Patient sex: M
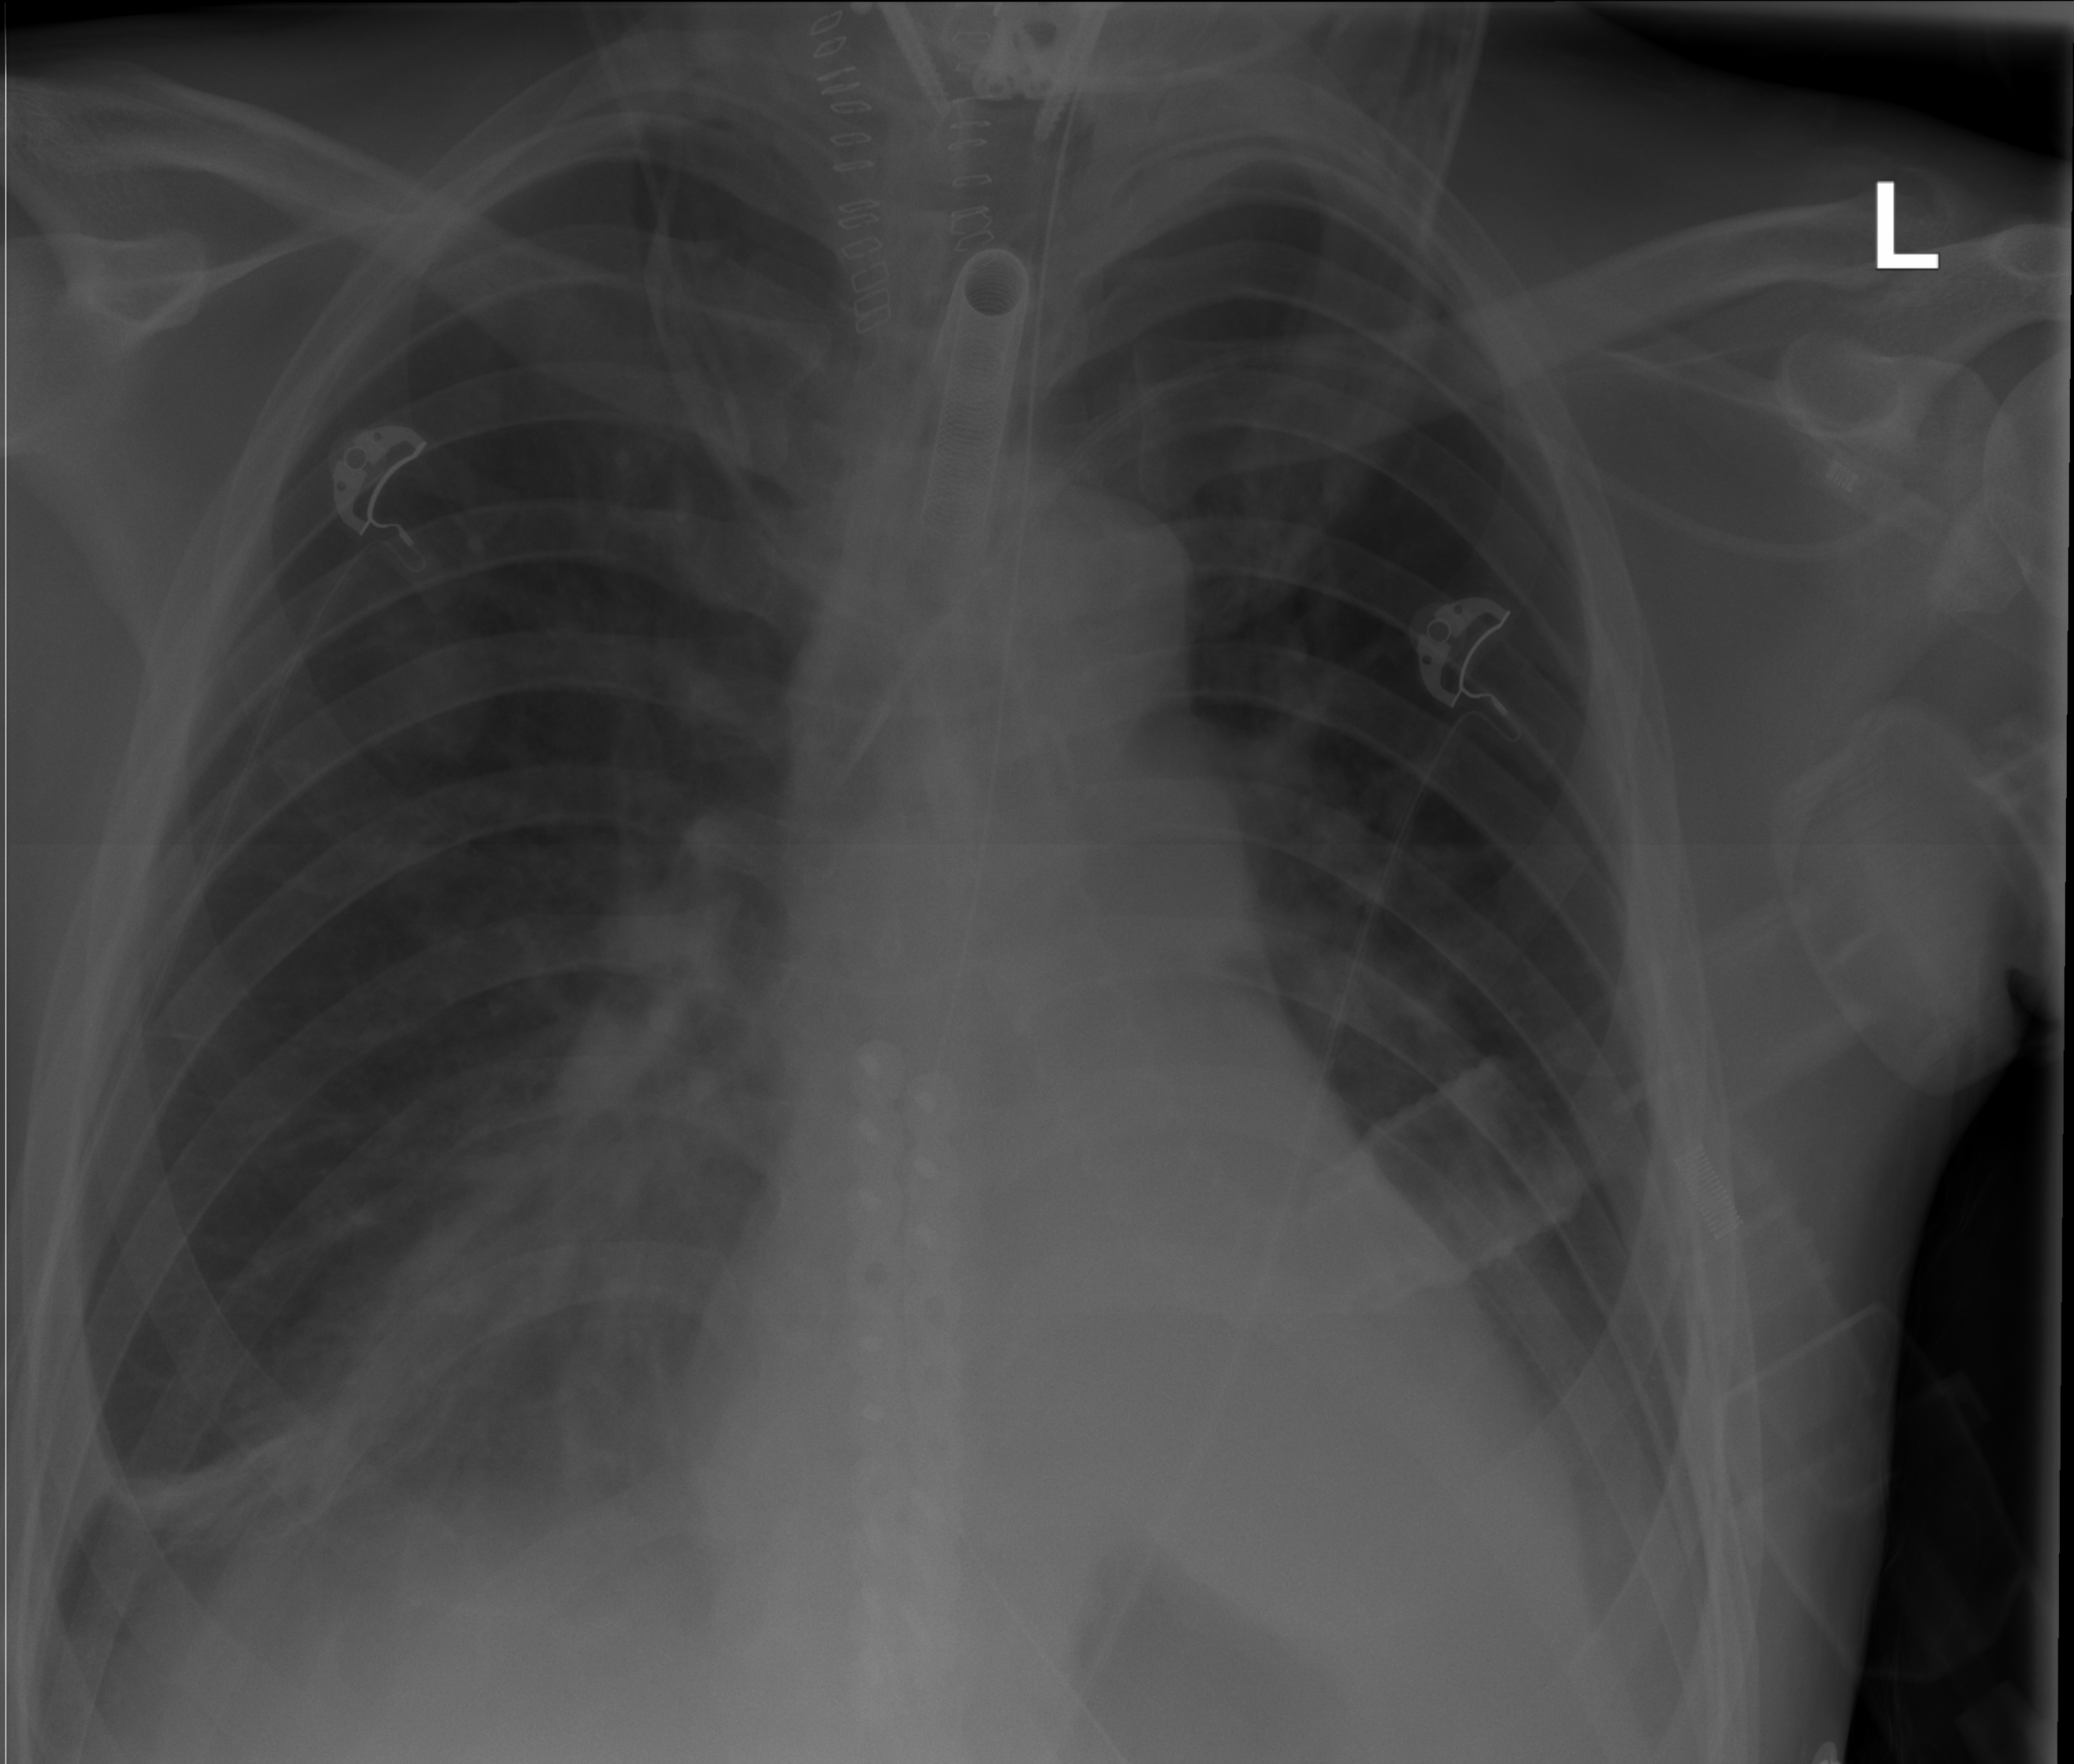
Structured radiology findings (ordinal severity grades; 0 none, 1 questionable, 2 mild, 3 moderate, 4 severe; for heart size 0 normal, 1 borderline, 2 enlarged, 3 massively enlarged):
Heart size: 0
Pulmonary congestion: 0
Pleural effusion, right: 2
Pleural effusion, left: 2
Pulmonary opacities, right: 2
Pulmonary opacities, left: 0
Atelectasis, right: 0
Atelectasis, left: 0